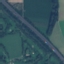
Land use / land cover class: Highway